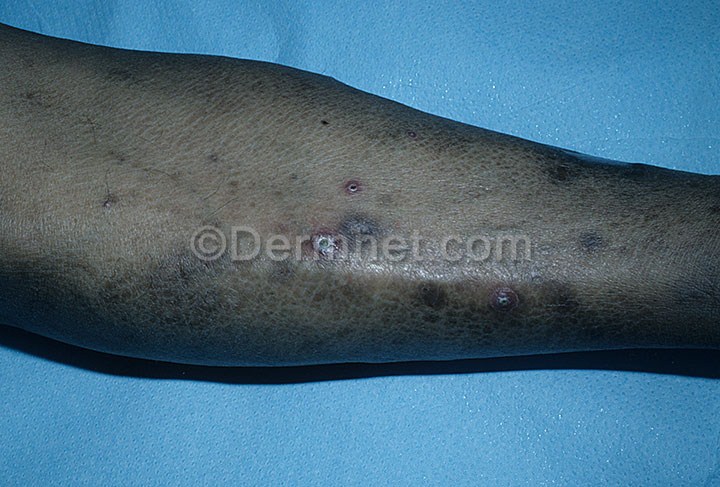
Disease: Seborrheic Keratoses and other Benign Tumors